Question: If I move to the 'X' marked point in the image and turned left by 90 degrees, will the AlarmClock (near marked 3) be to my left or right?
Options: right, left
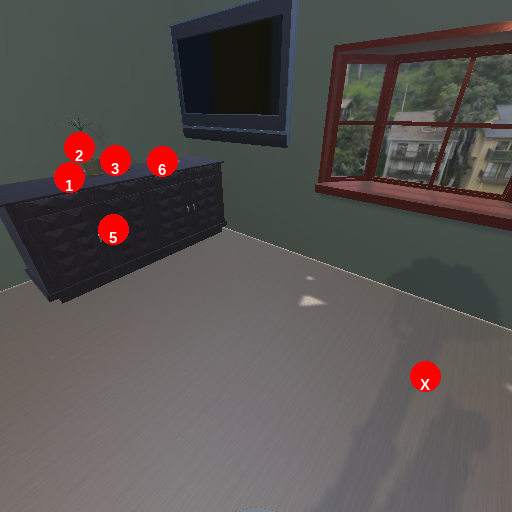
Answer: right